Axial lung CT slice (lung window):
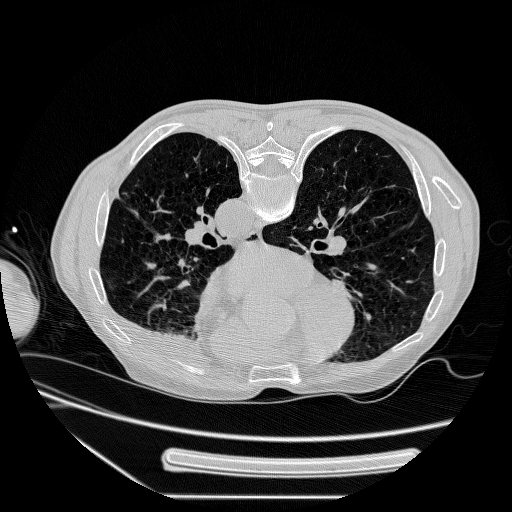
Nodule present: no